Question: I want to add image view on action bar right hand side.I tried to do that but i couldn't.
Can anyone help me?
This is my image view xml
'''
<ImageView
android:id="@+id/imageView4"
android:layout_width="wrap_content"
android:layout_height="wrap_content"
android:layout_alignParentRight="true"
android:layout_alignParentTop="true"
android:src="@drawable/adnace_search_i" />
'''
This is the image of action bar that i want to create.

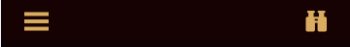
Answer: try this...
'''
ActionBar actionBar = getActionBar();
actionBar.setDisplayOptions(actionBar.getDisplayOptions()
| ActionBar.DISPLAY_SHOW_CUSTOM);
ImageView imageView = new ImageView(actionBar.getThemedContext());
imageView.setScaleType(ImageView.ScaleType.CENTER);
imageView.setImageResource(R.drawable.adnace_search_i);
ActionBar.LayoutParams layoutParams = new ActionBar.LayoutParams(
ActionBar.LayoutParams.WRAP_CONTENT,
ActionBar.LayoutParams.WRAP_CONTENT, Gravity.RIGHT
| Gravity.CENTER_VERTICAL);
layoutParams.rightMargin = 40;
imageView.setLayoutParams(layoutParams);
actionBar.setCustomView(imageView);
'''